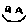
Label: smiley face